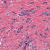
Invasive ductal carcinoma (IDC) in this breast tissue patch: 1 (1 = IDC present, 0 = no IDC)